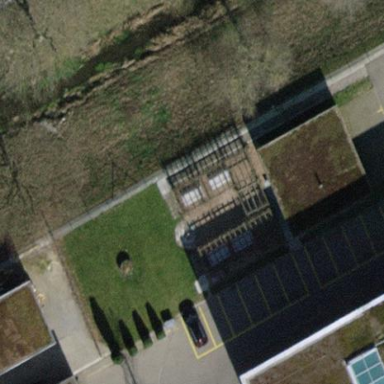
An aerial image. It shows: Barbecue facility.